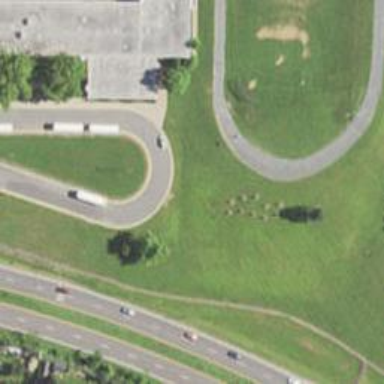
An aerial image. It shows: Asphalt road designated for service vehicles.